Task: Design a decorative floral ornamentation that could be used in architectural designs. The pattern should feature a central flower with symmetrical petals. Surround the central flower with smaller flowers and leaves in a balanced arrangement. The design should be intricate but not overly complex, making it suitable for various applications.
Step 936:
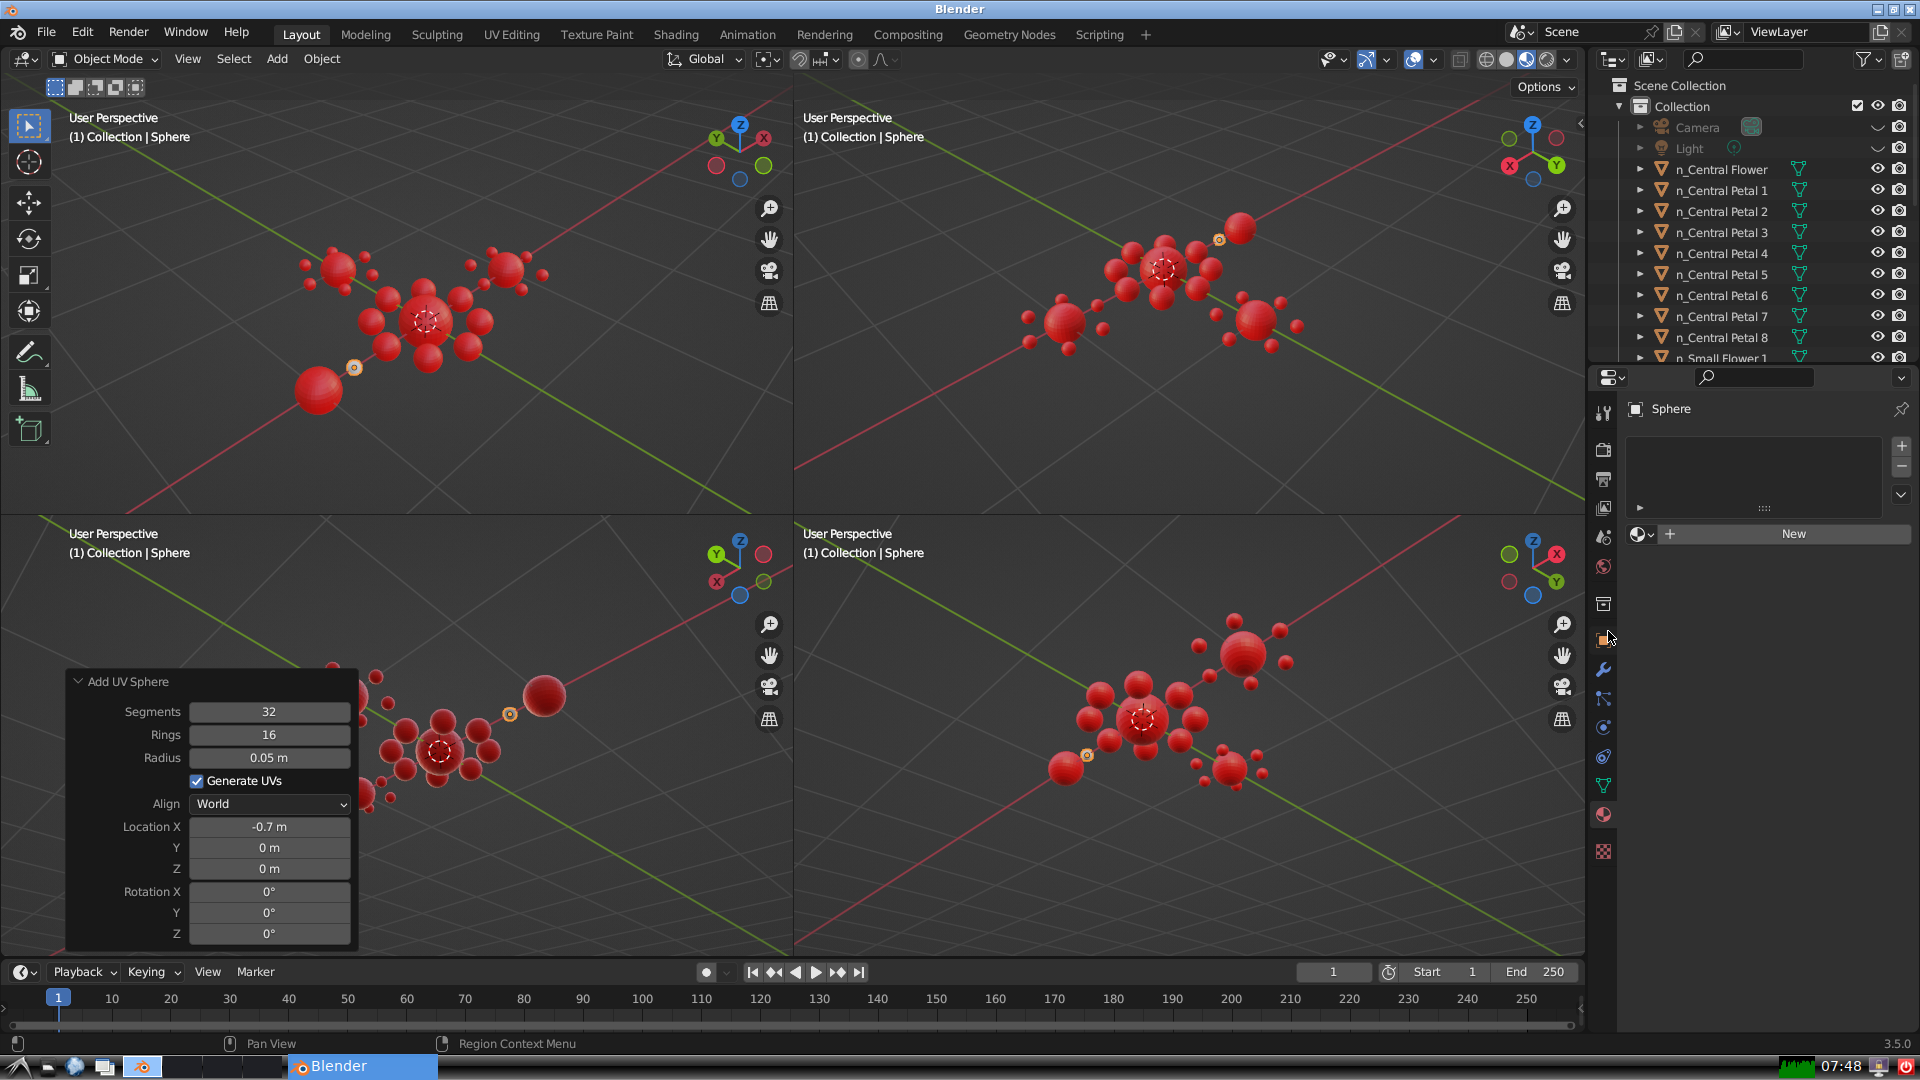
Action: click: no